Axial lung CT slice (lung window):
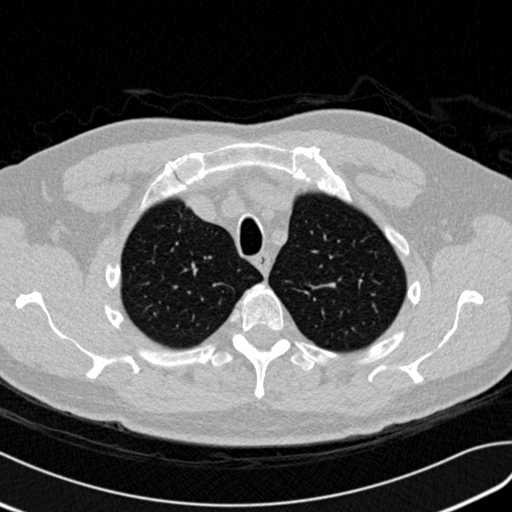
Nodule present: no